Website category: jobs
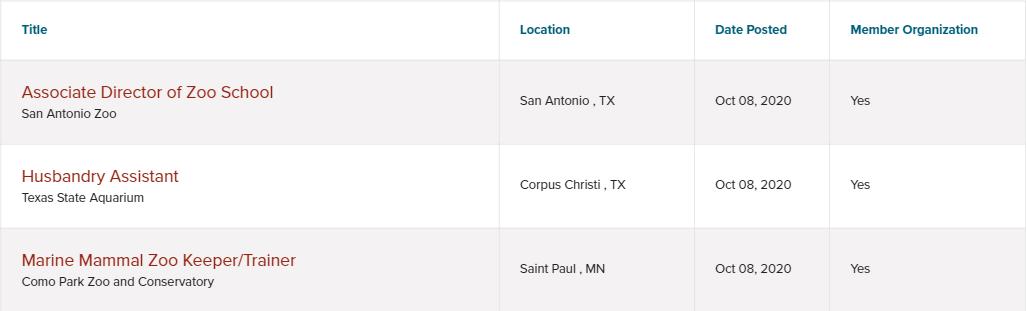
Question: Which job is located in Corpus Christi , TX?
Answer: Husbandry Assistant

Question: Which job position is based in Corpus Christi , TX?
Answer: Husbandry Assistant

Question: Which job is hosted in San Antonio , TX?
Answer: Associate Director of Zoo School

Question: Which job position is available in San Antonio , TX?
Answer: Associate Director of Zoo School

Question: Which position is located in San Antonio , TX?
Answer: Associate Director of Zoo School

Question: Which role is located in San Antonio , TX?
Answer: Associate Director of Zoo School

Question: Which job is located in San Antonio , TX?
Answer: Associate Director of Zoo School

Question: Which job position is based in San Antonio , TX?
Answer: Associate Director of Zoo School